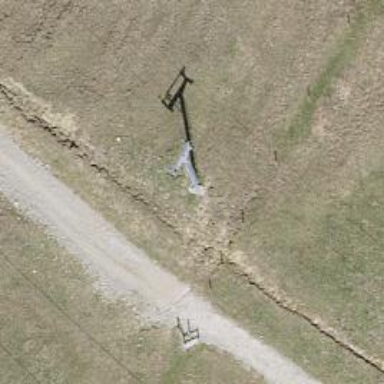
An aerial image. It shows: Pylon for aerialway.